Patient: sex M, age 76
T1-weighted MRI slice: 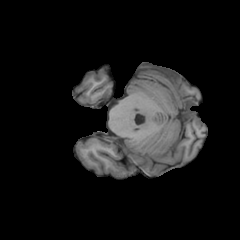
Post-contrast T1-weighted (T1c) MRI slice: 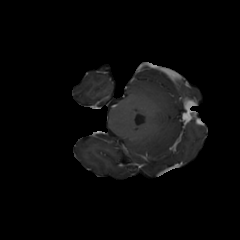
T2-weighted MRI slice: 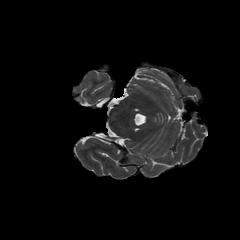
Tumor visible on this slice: no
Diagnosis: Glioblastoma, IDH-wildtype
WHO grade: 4